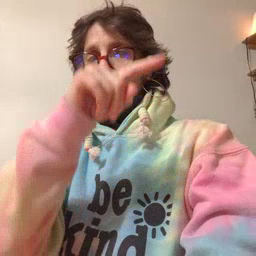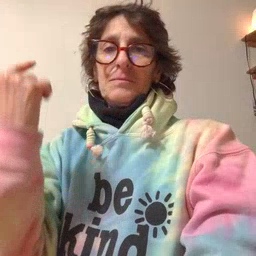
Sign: black